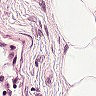
Metastatic tissue present: no